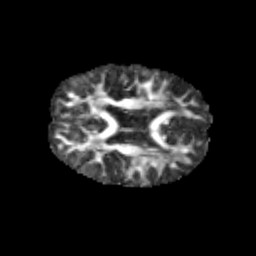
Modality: FA
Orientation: axial
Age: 10
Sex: male
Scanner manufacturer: siemens
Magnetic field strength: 3 T
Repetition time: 3.8 s
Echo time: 0.07 s